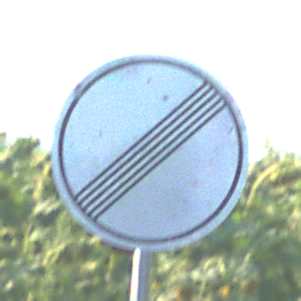
Verkehrszeichen: EndeSaemtlicherBegrenzungen
Umgebung: Outdoor, RoadRail
Tageszeit: MorningAfternoon
Wetter: Clear
Licht: Natural
Jahreszeit: NotSpecified
Kontrast: HighContrast